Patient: sex M, age 47
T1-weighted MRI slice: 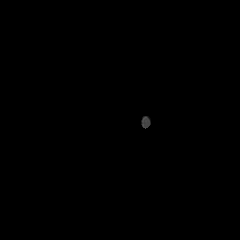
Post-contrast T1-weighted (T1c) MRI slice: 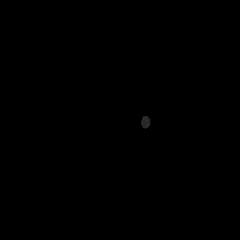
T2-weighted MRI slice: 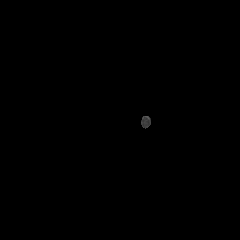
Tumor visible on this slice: no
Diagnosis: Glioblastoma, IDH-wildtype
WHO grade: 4